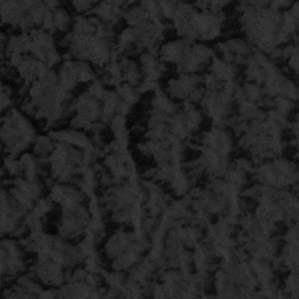
Label: frost